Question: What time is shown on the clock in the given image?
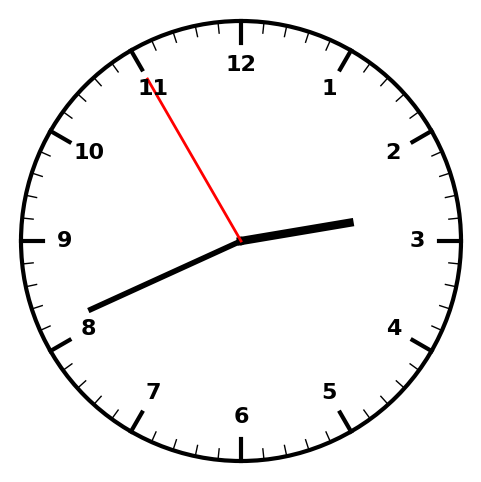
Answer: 02:40:55